Question: What is the largest set of seven-, fourteen-, or sixteen-segment LCD symbols such that
- - -
The best I've been able to do with a seven-segment alphabet is three:
No fair using characters that are meaningless out of context, e.g. the M and W from <URL> are no good.
(Why would you want to do this? Imagine a situation where you can superimpose symbols of your choice, and some of them are going to be invisible but you don't know which. By using symbols from a set like this, and getting someone to look at the result, you can deduce which base symbols were invisible.)
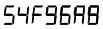
Answer: One observation is that your rule about distinct characters means that the maximum number of segments that any symbol in your set can occupy is equal to N_segments - N_symbols + 1. (And you can apply that recursively to the segments it doesn't occupy and the other symbols.)
The first corrolary of this is that, if you have a symbol of this maximum size, it must produce a legible symbol when you add any single extra segment.
The second corrolary of this is that, if you have a symbol of this maximum size, it also must produce a legible symbole when you add any combination of extra segments.
So, to beat your best of 3 for a 7-segment display, you can't use any symbols that occupy more than 4 segments. The possiblities there that I can see are (1 segment) - and ' in multiple places, (2 segments) =, r, 1, (3 segments) n, u, c in two places each, L, J sans hook, 7 sans hook, (4 segments) h, 4, [, ], o in two places, F, J and L with hook, 7 with hook, and t.
Several of the four-segment ones fit the first corrolary -- 4 (if you allow adding the lower segment to count as a Y), F, L with hook, and t. All but F fail the second corrolary when you make an upside-down A, and F fails because P and P-with-hook (add lower segment) are not distinct.
Thus, a set of four has to have a maximum symbol size of 3 segments. A third corrolary, then: If two symbols combine to make a symbol of maximum size for a set of one fewer symbols, then that combination must fit the conditions of the first and second corrolaries. That applies to all pairs of five segments, and rules out pairs of six segments.
Attacking from the other end, there's no way to combine the one- and two-segment sets to make a working set of three (- and ' can only make r, so that rules out r, and individually they don't work with = or 1; ' doesn't work with r or 1; and r and 1 don't work together). So, to get a set of four symbols, we have to include a couple of three-segment ones.
Any two of upper n and upper u or upper c make an upper o. Upper u and lower n make H and thence upside-down A and out. Upper u or upper c combine with 7, making q, from whence we get A and g. Upper u also combines with J sans hook, making y and thence upside-down again. Upper c and lower n make h-with-hook, and thence A and b-with-hook. Upper c combines with L, making E and thence b and P with hooks. Any two of lower n and lower u or lower c make o. Lower n with L makes b, or with J makes d, and either thence gets upside-down A. Lower c with J makes d, same problem. L and J make U, and again the upside-down A. J and 7 make ].
Thus:
'''
upper lower
n u
n c
u c
u J
c n
c L
n u
n c
u c
J 7
'''
There aren't any trios in there. 7 and L only show up in one row, remove those and J is only in one row, combining all lowers or all uppers makes o several ways, and there's only one upper-lower combination.
Thus, we'd need to add singles or pairs to these. Considering just which ones are valid individually, we have (for simplicity, not recording positions):
'''
upper lower
n u ' 1
n c 1
u c 1
u J -
c n 1
c L 1
n u ' 1
n c r
u c 1 r
J 7
'''
There's only one of these where there are two smaller symbols that go together -- the second-to-last. That's an upper r, and a right-side 1. u + c = o, u + r = G, u + 1 = J with hook, c + r = E, c + 1 = d, r + 1 = 7 with hook, u + c + r = 6, u + c + 1 = d, c + r + 1 = 8 -- and there it fails, since that's not distinct from the set of all of them.
Thus, I think that's an exhaustive proof that your set of seven-segment numbers is a maximal set.
The proof is only true if the initial set is complete. I left out ". It doesn't make triplets, doesn't work with all-lower or all-upper three-segment pairs, and doesn't work with J or 1, so it doesn't affect the result.
Also, things get slightly more interesting if '-' and '_' are considered distinct, but not a lot; they don't trio with any of the other one- and two-segment symboles, and as a pair they don't combine with any upper or lower three-segment symbols, nor the J or 7. Likewise ''' and ',' -- they again don't trio with the other one- and two-segment symbols, and as a pair don't combine with any of the three-segment pairs.
I also missed upper u or upper c and 7 make 9. Again, this doesn't go anywhere; even though u and c also go together, the trio makes 9 two ways. Neither of those go anywhere with smaller symbols either.